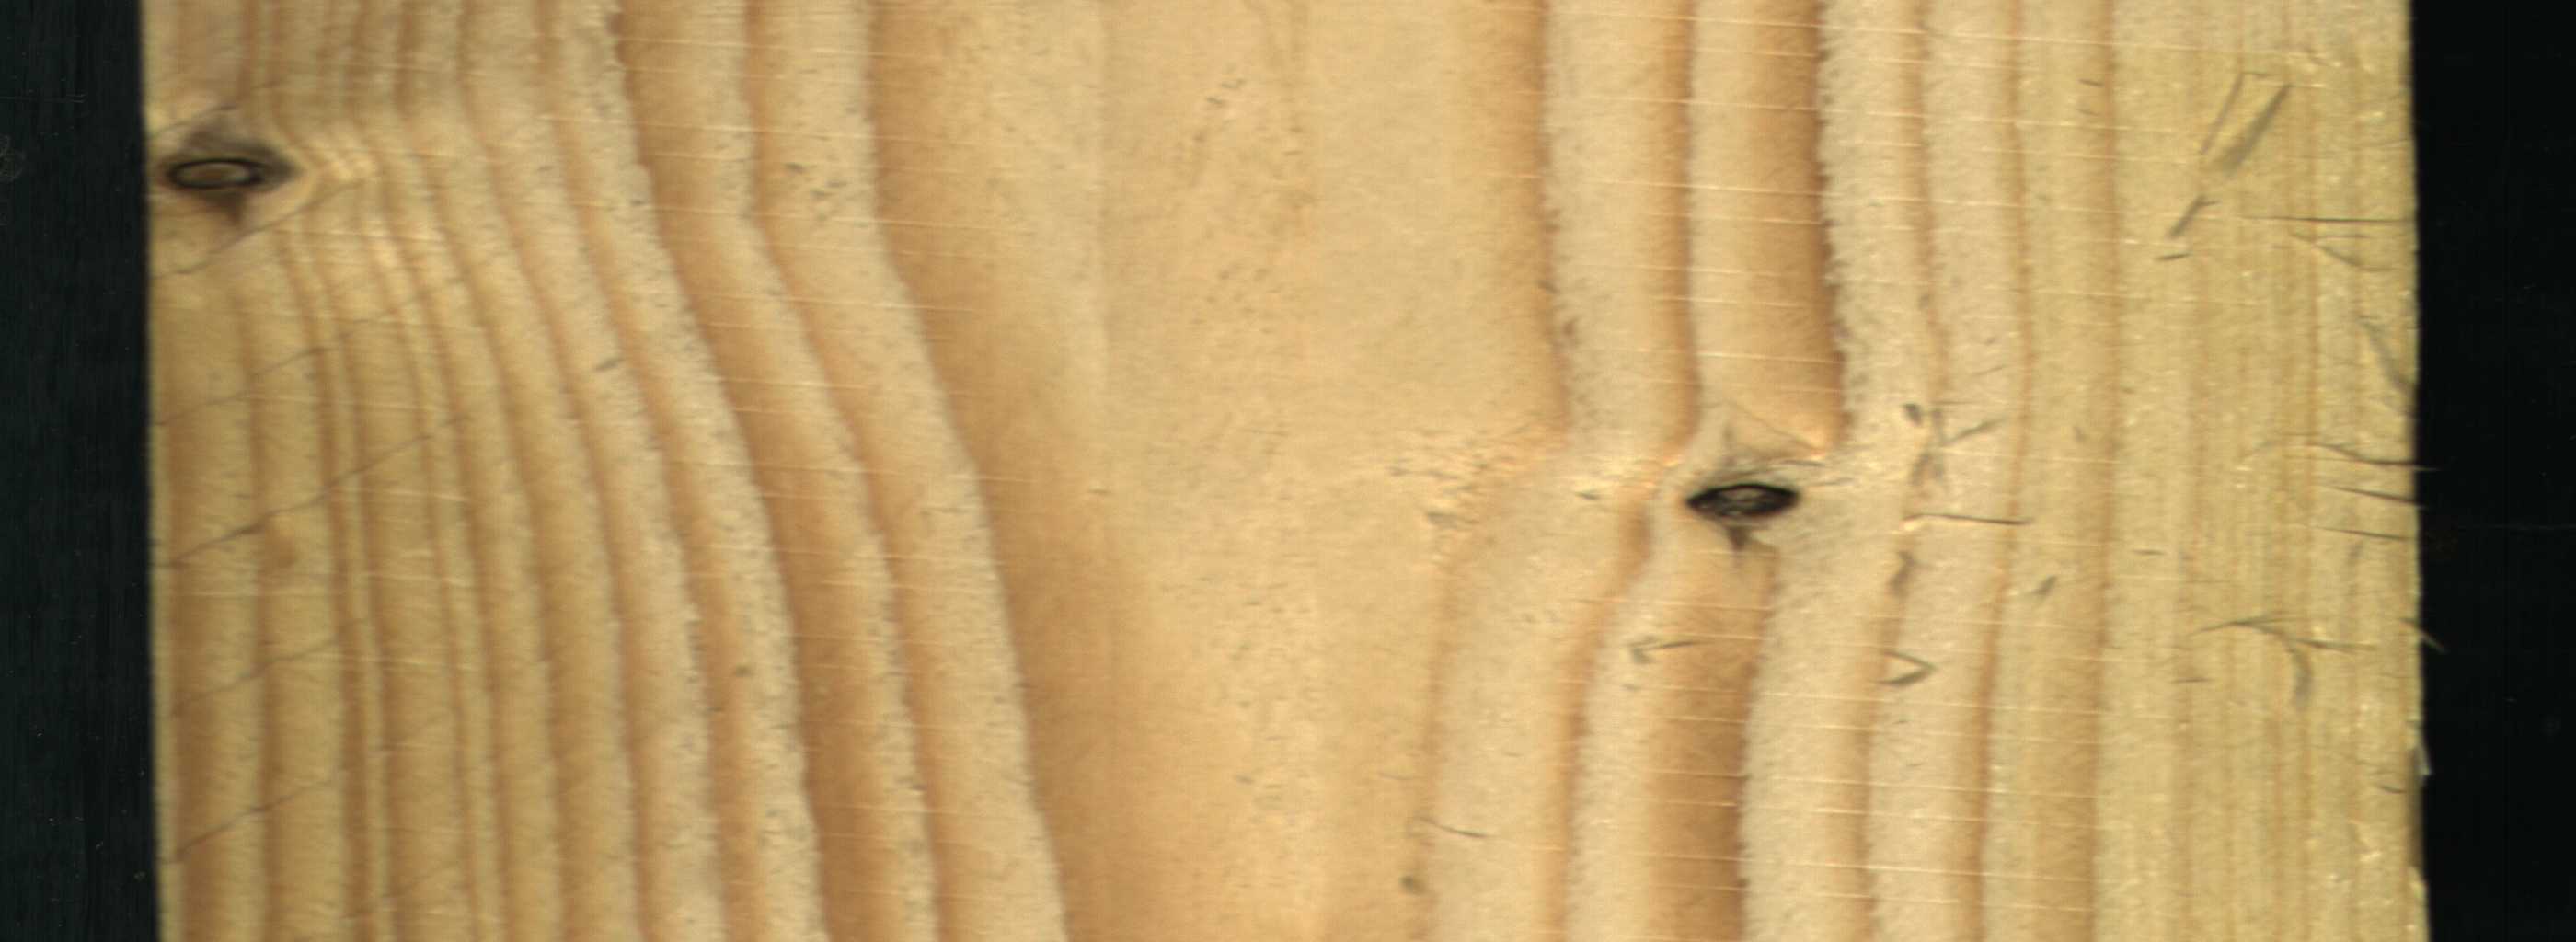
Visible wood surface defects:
Dead_Knot
Dead_Knot